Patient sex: M
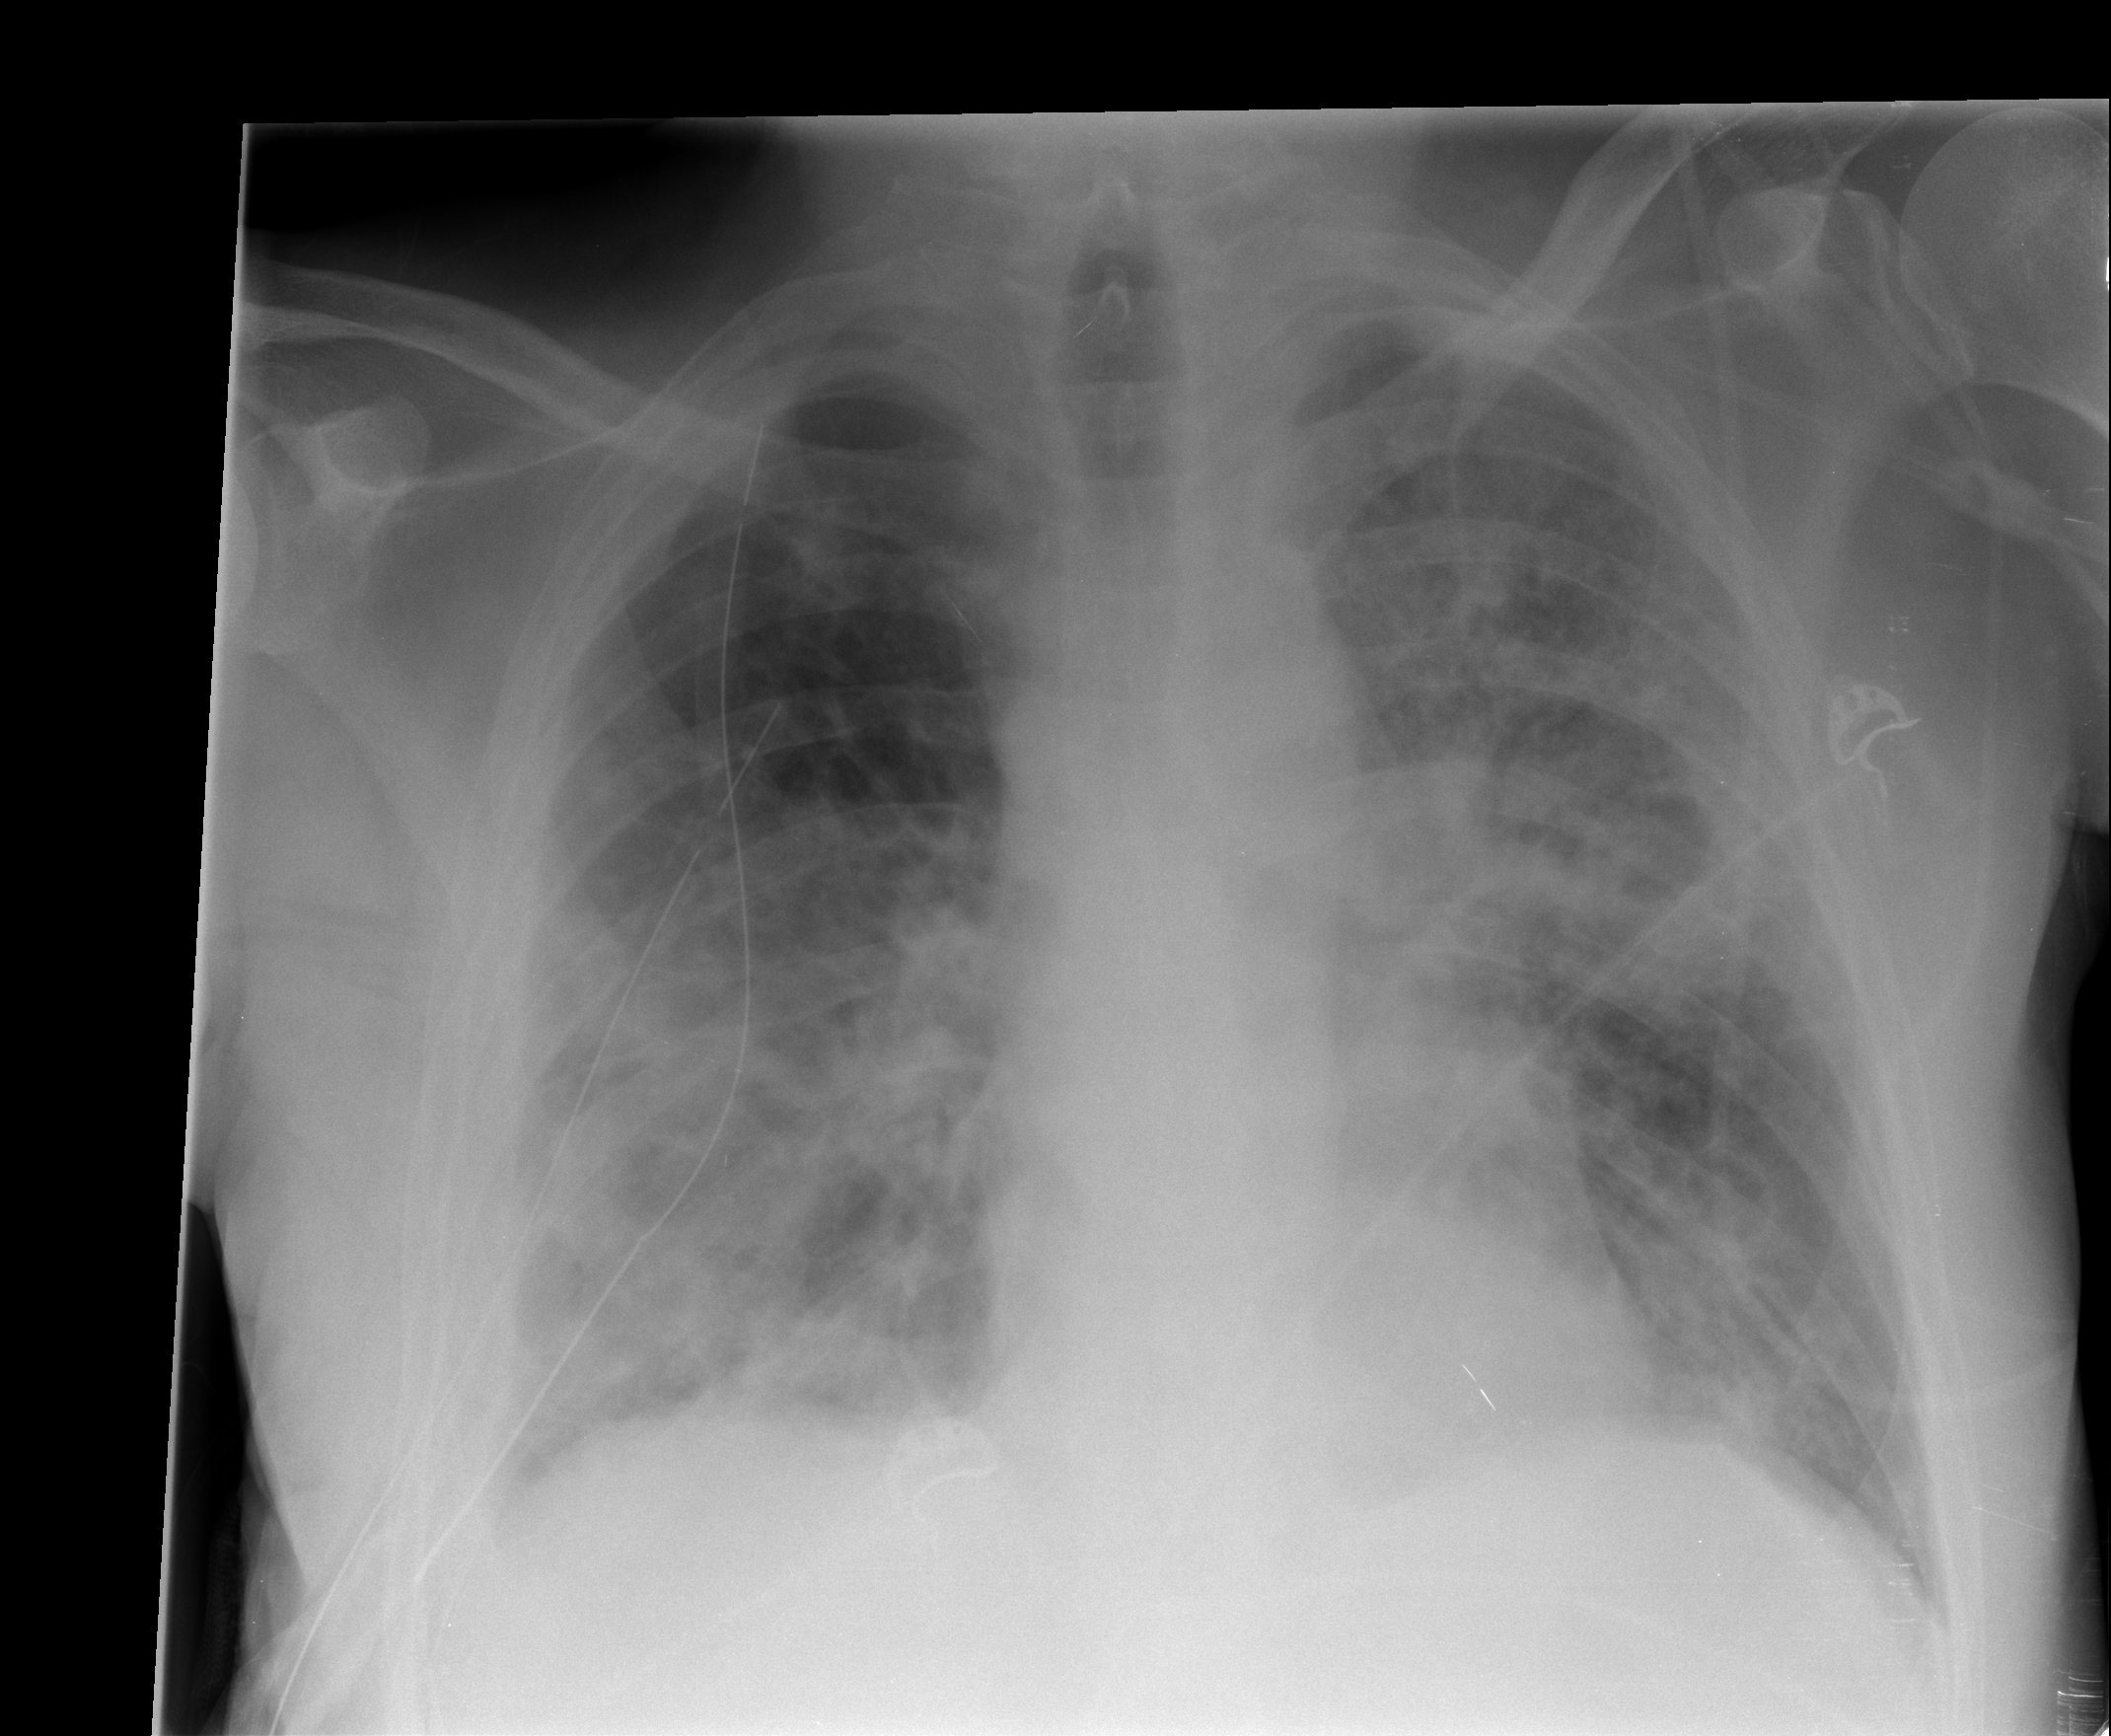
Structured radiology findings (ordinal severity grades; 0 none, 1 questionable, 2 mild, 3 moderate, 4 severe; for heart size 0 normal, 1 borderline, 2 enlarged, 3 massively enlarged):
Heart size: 0
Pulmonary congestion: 0
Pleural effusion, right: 2
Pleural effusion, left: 0
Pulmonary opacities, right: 3
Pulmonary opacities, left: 3
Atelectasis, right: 0
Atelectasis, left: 0